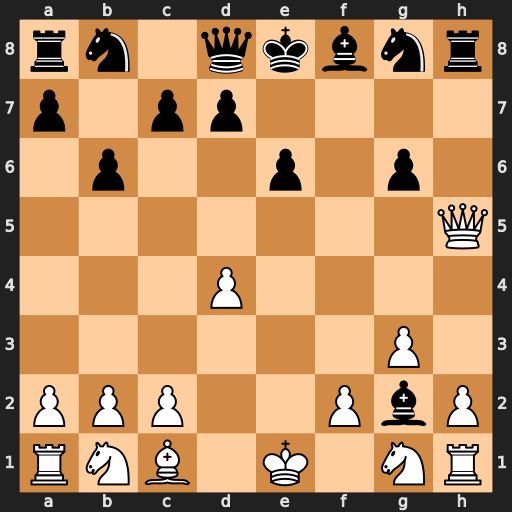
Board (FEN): rn1qkbnr/p1pp4/1p2p1p1/7Q/3P4/6P1/PPP2PbP/RNB1K1NR
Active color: w
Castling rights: KQkq
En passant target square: -
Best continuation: Qxg6+ Ke7 Bg5+ Kd6 Bxd8